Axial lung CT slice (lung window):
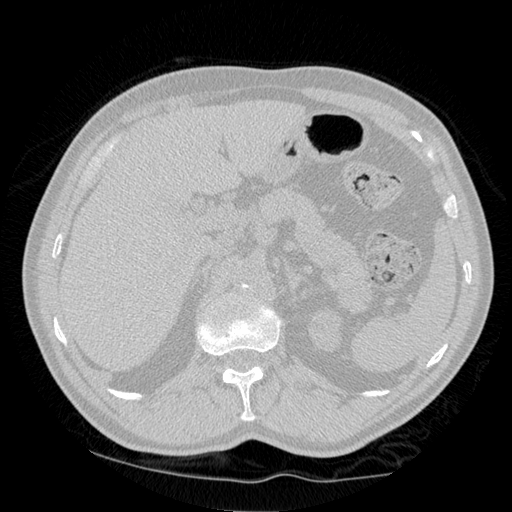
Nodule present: no